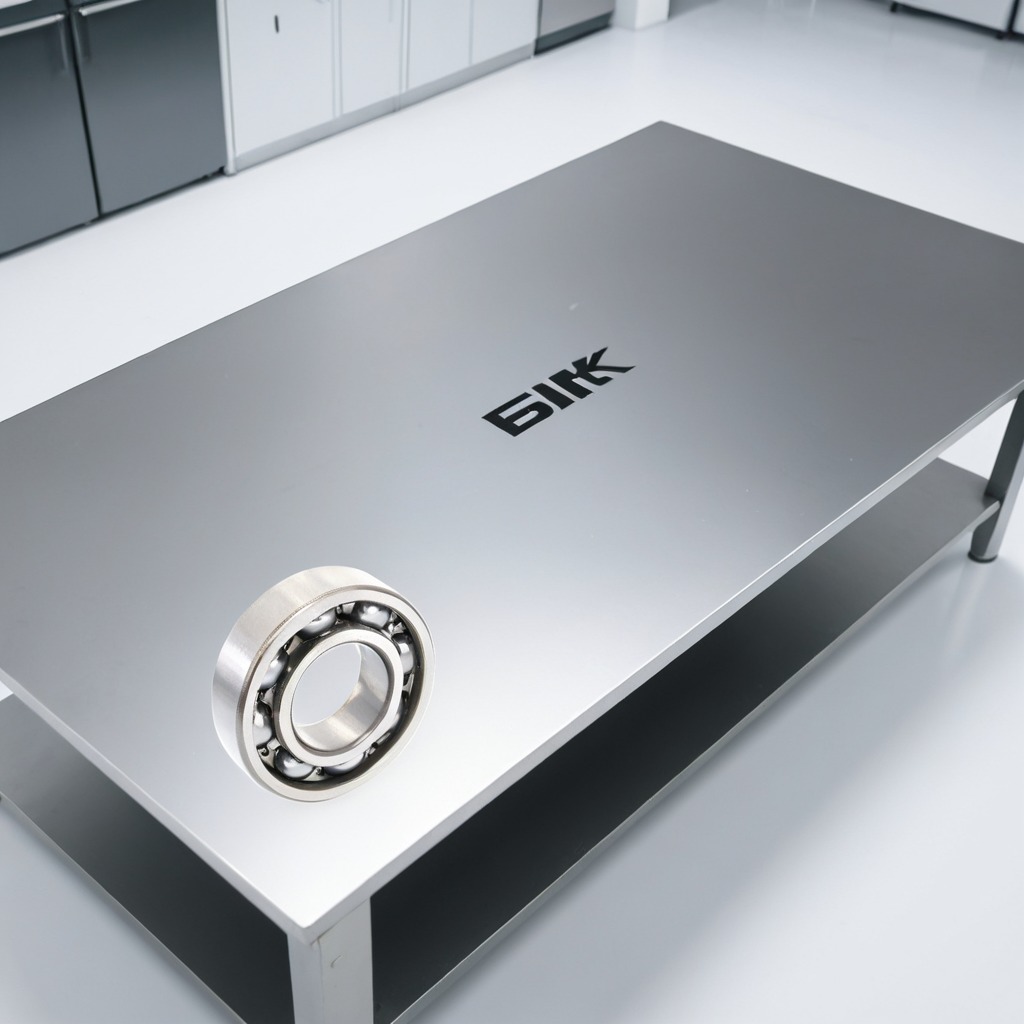
A metal ball bearing is lying on a stainless steel table in a high-end prototyping lab.